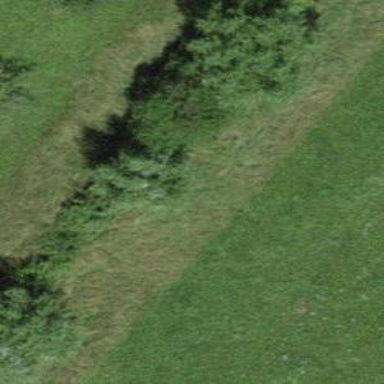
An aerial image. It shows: Ditch serving as waterway.